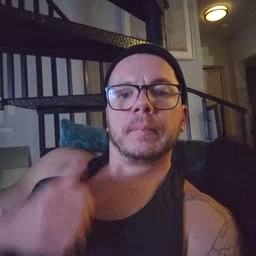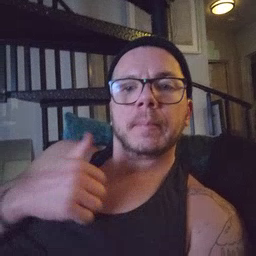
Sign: bath